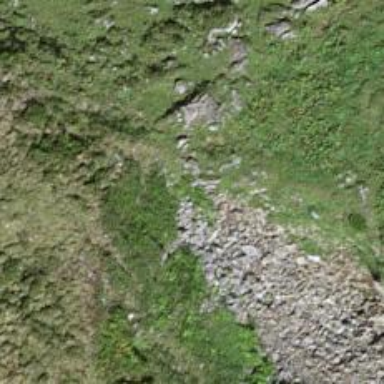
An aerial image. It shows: Natural cliff.